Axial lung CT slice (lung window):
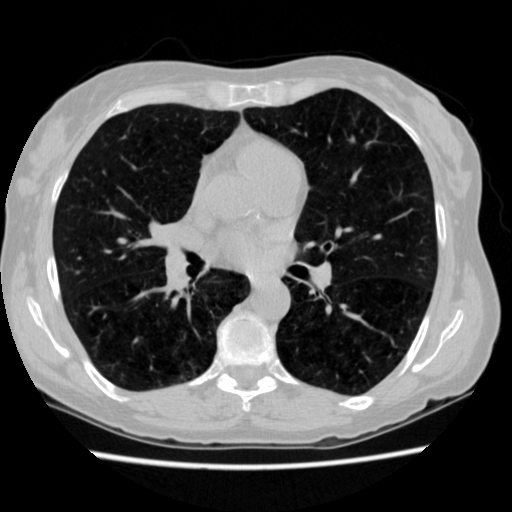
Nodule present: no